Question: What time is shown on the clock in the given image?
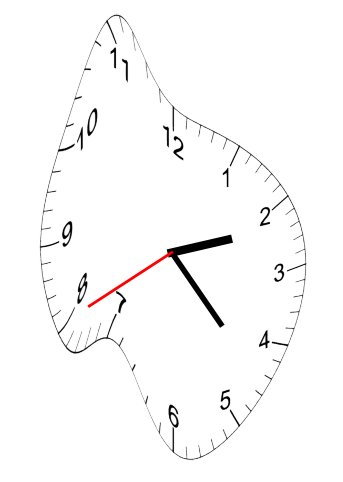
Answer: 02:22:40